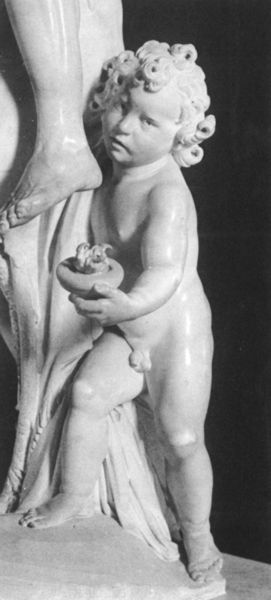
Titel: Aeneas, Anchises und Ascanius fliehen aus Troya
Künstler: Giovanni Lorenzo Bernini
Institution: Rom, Villa Borghese
Schlagwörter: akt, feuer, fuß, hand, nackt, weiß, ausschnitt, marmor, schwarz, blick, tuch, jung, augen, falten, schale, sockel, stehen, stein, füllhorn, figur, kind, locke, locken, putte, putto, skulptur, statue, beine, topf, bein, füße, klein, baby, dick, detail, festhalten, junge, wade, zehen, foto, penis, gefäß, knabe, dose, schwarzweiss, mythologie, kleinkind, wärme, anbieten, museum, schüchtern, amor, verstecken, ferse, haltend, sohn, alabaster, ausdrucksstark, bernini, achill, feuerschale, schel, zeien, schehl